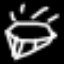
Label: diamond